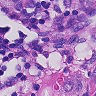
Metastatic tissue present: yes